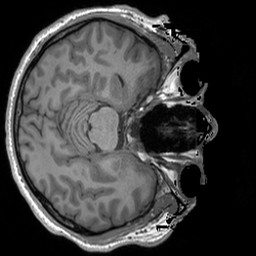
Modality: T1w
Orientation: axial
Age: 27
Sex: male
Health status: healthy
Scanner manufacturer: siemens
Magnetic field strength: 3 T
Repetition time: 1.9 s
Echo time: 0.00252 s